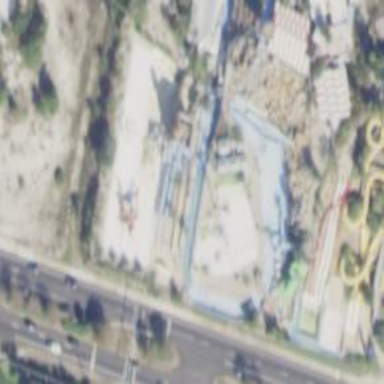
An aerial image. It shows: Water slide attraction.